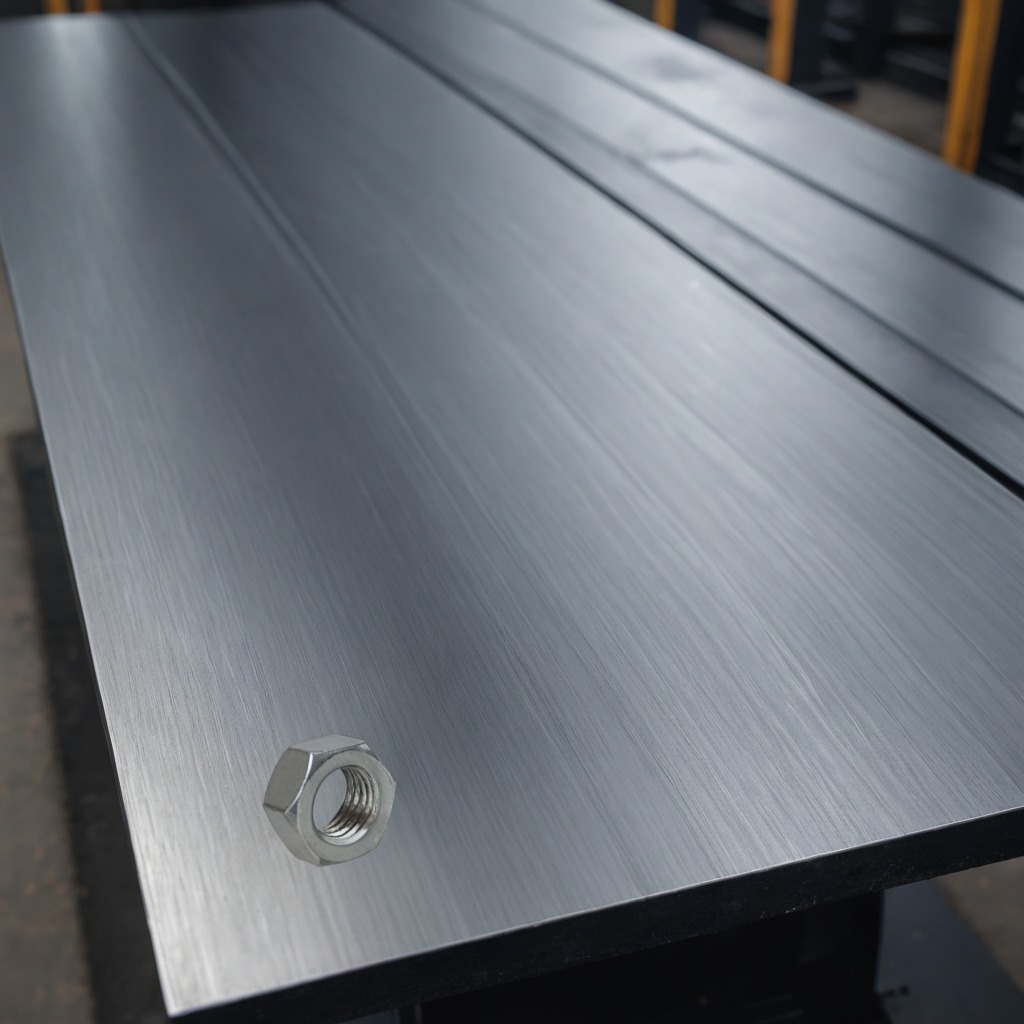
A metal nut is lying on a cold steel table in a mining workshop.